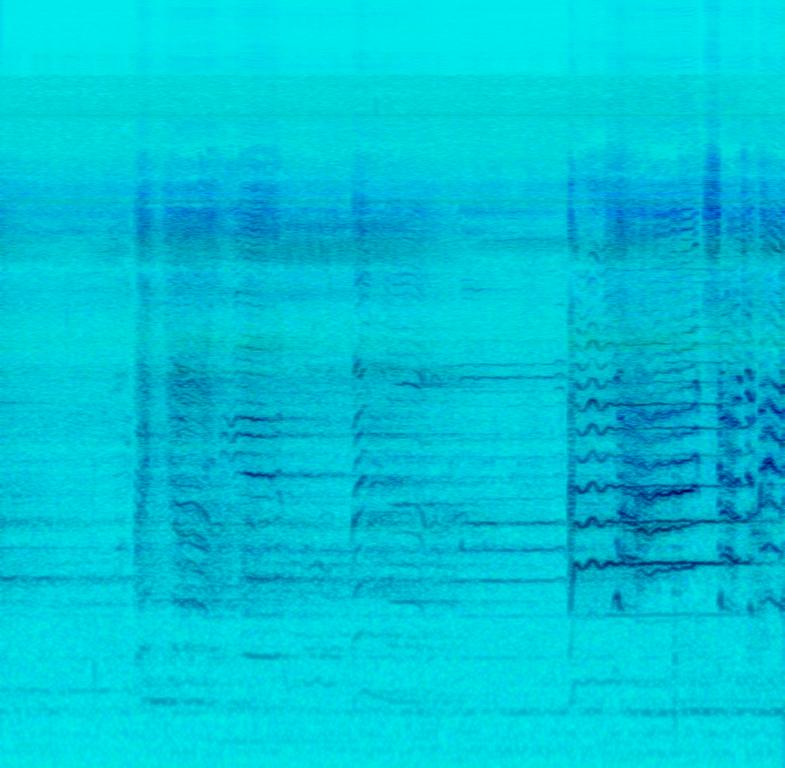
The low quality, noisy recording features a male throaty vocals singing and some footsteps sound effects. In the background, some dog is barking. The whole sound is panned to the left channel of the stereo image, thus the unbalanced stereo image and it sounds like a sound from TV was recorded.